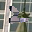
Label: 2